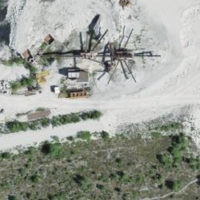
EUNIS habitat code: 56
Species observed at this site:
Tussilago farfara